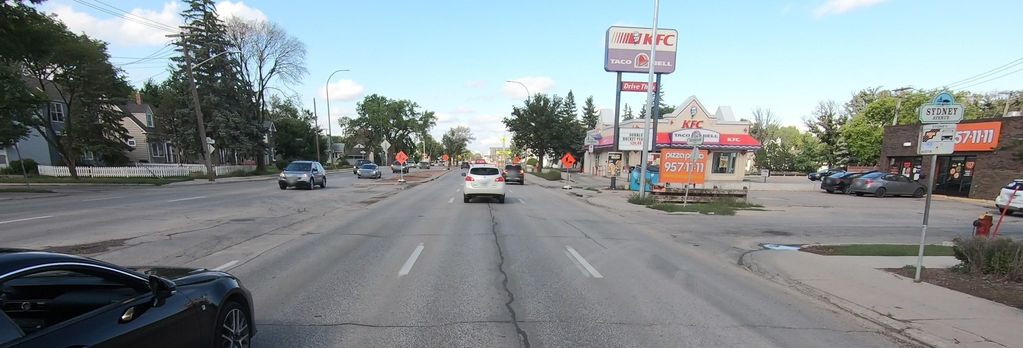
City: winnipeg